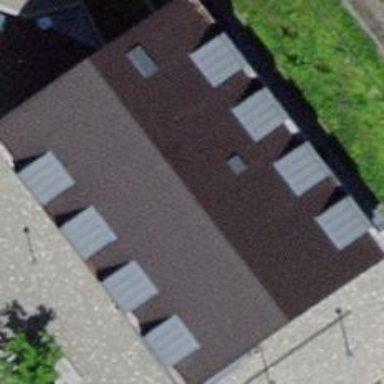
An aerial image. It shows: Public townhall.